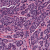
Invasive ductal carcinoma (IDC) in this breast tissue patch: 1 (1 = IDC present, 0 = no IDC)